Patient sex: M
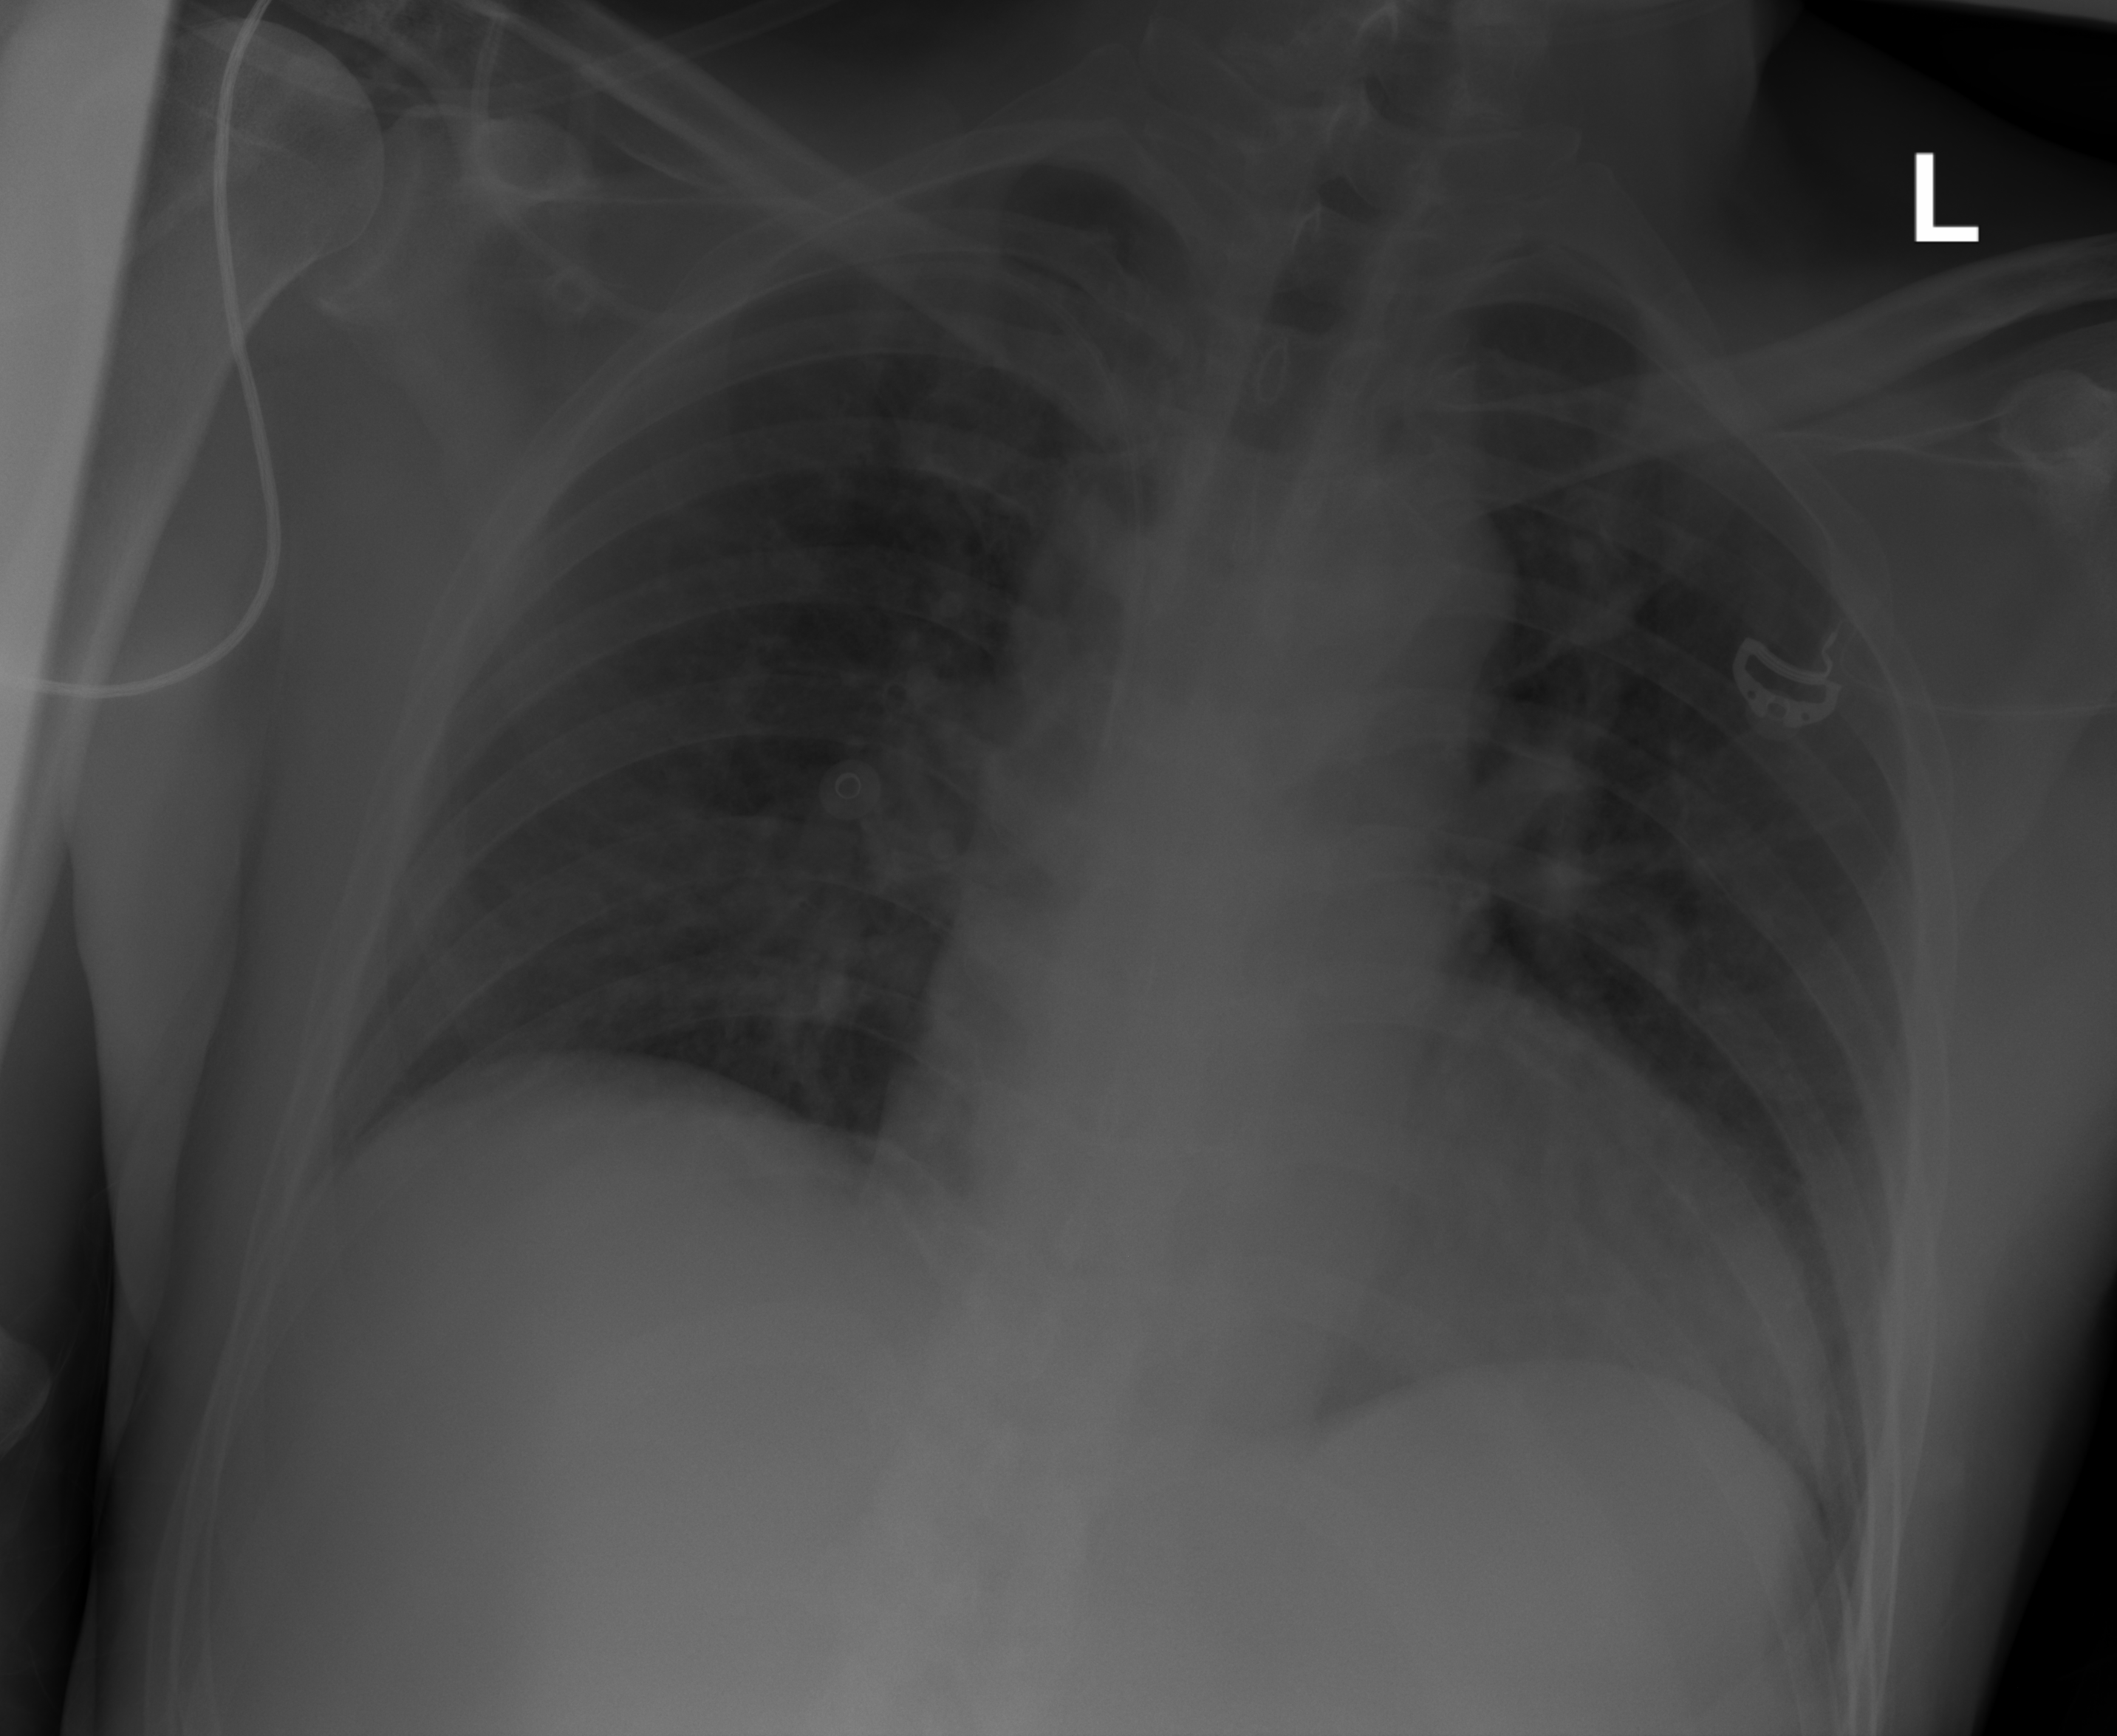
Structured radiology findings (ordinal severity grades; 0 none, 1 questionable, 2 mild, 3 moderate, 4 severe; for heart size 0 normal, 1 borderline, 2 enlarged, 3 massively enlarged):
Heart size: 2
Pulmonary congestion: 0
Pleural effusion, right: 0
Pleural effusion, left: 0
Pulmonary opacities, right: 0
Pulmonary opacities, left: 0
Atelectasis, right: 1
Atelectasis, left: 1